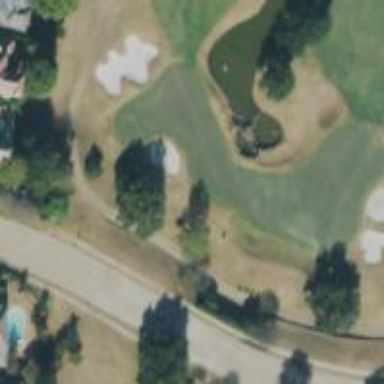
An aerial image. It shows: Golf green.